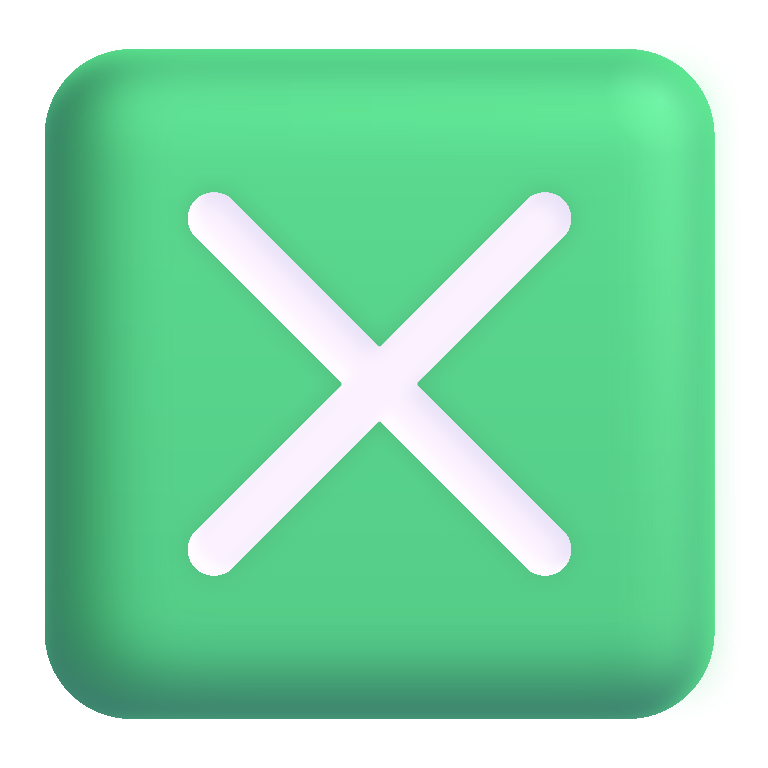
cross mark button color